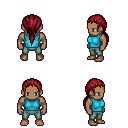
a pixel art fantasy rpg character, male body template, human, dark skin, teal sleeveless shirt, teal pants, brunette ponytail hairstyle, four views (front, back, left, right), 2x2 character sprite sheet, small pixel art, hard edges, no anti-aliasing